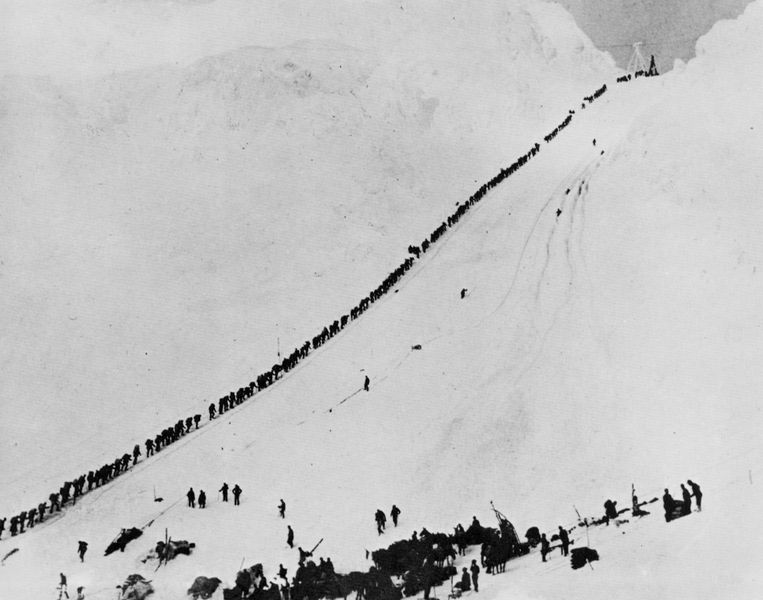
Titel: Der Goldrausch, Alaska
Künstler: Amerikanischer Photograph
Standort: England
Institution: Sammlung M. John Hillelson
Schlagwörter: berg, himmel, weiß, landschaft, menschen, schwarz, schnee, stehen, hütte, tal, liegen, abhang, laufen, spuren, berge, gebirge, gipfel, gletscher, hang, kette, steilhang, zug, steil, winter, spur, abfahrt, soldaten, aufgang, gruppen, foto, fotografie, photographie, linie, kälte, schwarzweiss, schlange, marsch, photo, eiss, schwarzw, zeltlager, schlitten, pass, aufstieg, alpin, lager, menschenkette, ski, pilgern, bergsteiger, skifahrer, bergsteigen, pisten, wandernw